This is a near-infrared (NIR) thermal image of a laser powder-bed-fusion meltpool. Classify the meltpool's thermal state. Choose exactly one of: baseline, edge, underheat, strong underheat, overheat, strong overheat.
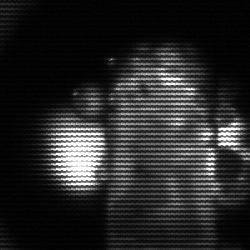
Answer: strong underheat